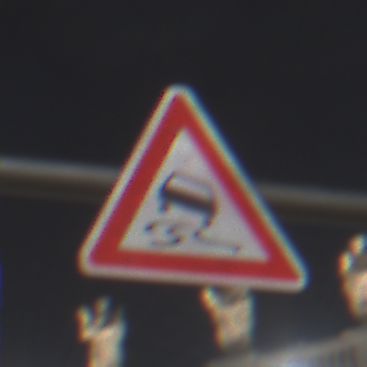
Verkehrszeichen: SchleuderOderRutschgefahr
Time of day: Night
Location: Outdoor (Urban)
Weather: PartlyCloudy
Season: NotSpecified
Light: Artificial